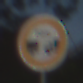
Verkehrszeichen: VerbotUnterschreitenMindestabstand
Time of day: Midday
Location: Outdoor (Suburban)
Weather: Clear
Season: NotSpecified
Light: Natural